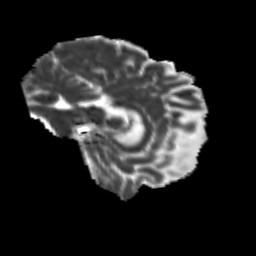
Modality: MD
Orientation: sagittal
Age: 29
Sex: male
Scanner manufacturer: siemens
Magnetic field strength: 3 T
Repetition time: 3.5 s
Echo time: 0.104 s